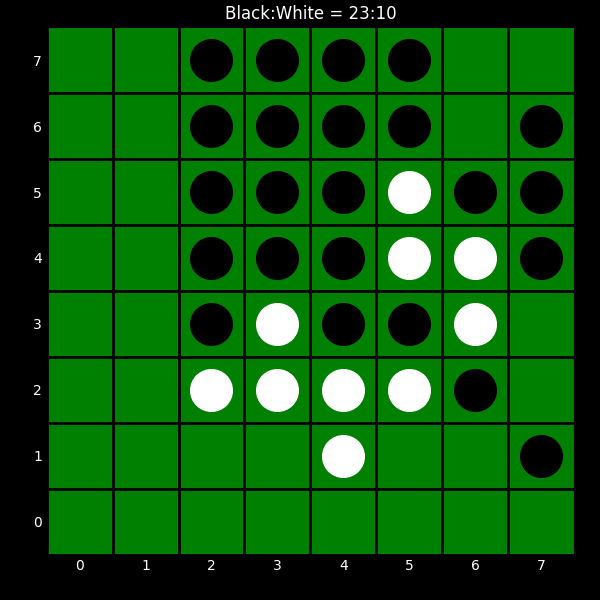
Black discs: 23
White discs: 10